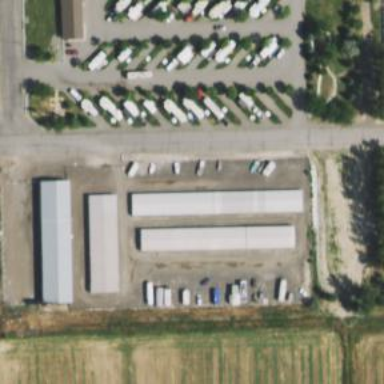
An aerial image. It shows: Storage rental shop located in building.